Question: What is this side-by-side listbox control called? Can it be used in MS Access 2010, or do I have to make it from scratch? (this question has nothing to do with the query wizard--I am trying to see if I can make a control like the listboxes for my application)

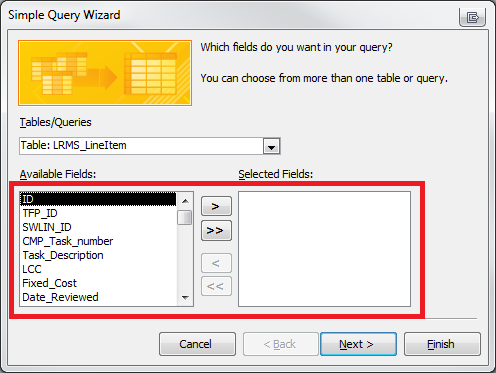
Answer: the from 'scratch' is pretty much the way to go. I guess you could look around for a ready control, but I haven't been able to find one within 10-15 minutes of searching. It is really simple to do your own. If you follow these articles you will easily achieve what you want with under 30 minutes
<URL> - this uses the worksheet forms but you can easily adapt it to work on a userform - the logic remains the same.
<URL> - that seems to be a nice tutorial with lots of screenshots and good description of the steps.